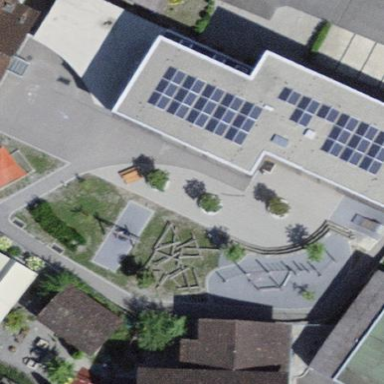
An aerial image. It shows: Kindergarten located within school building.